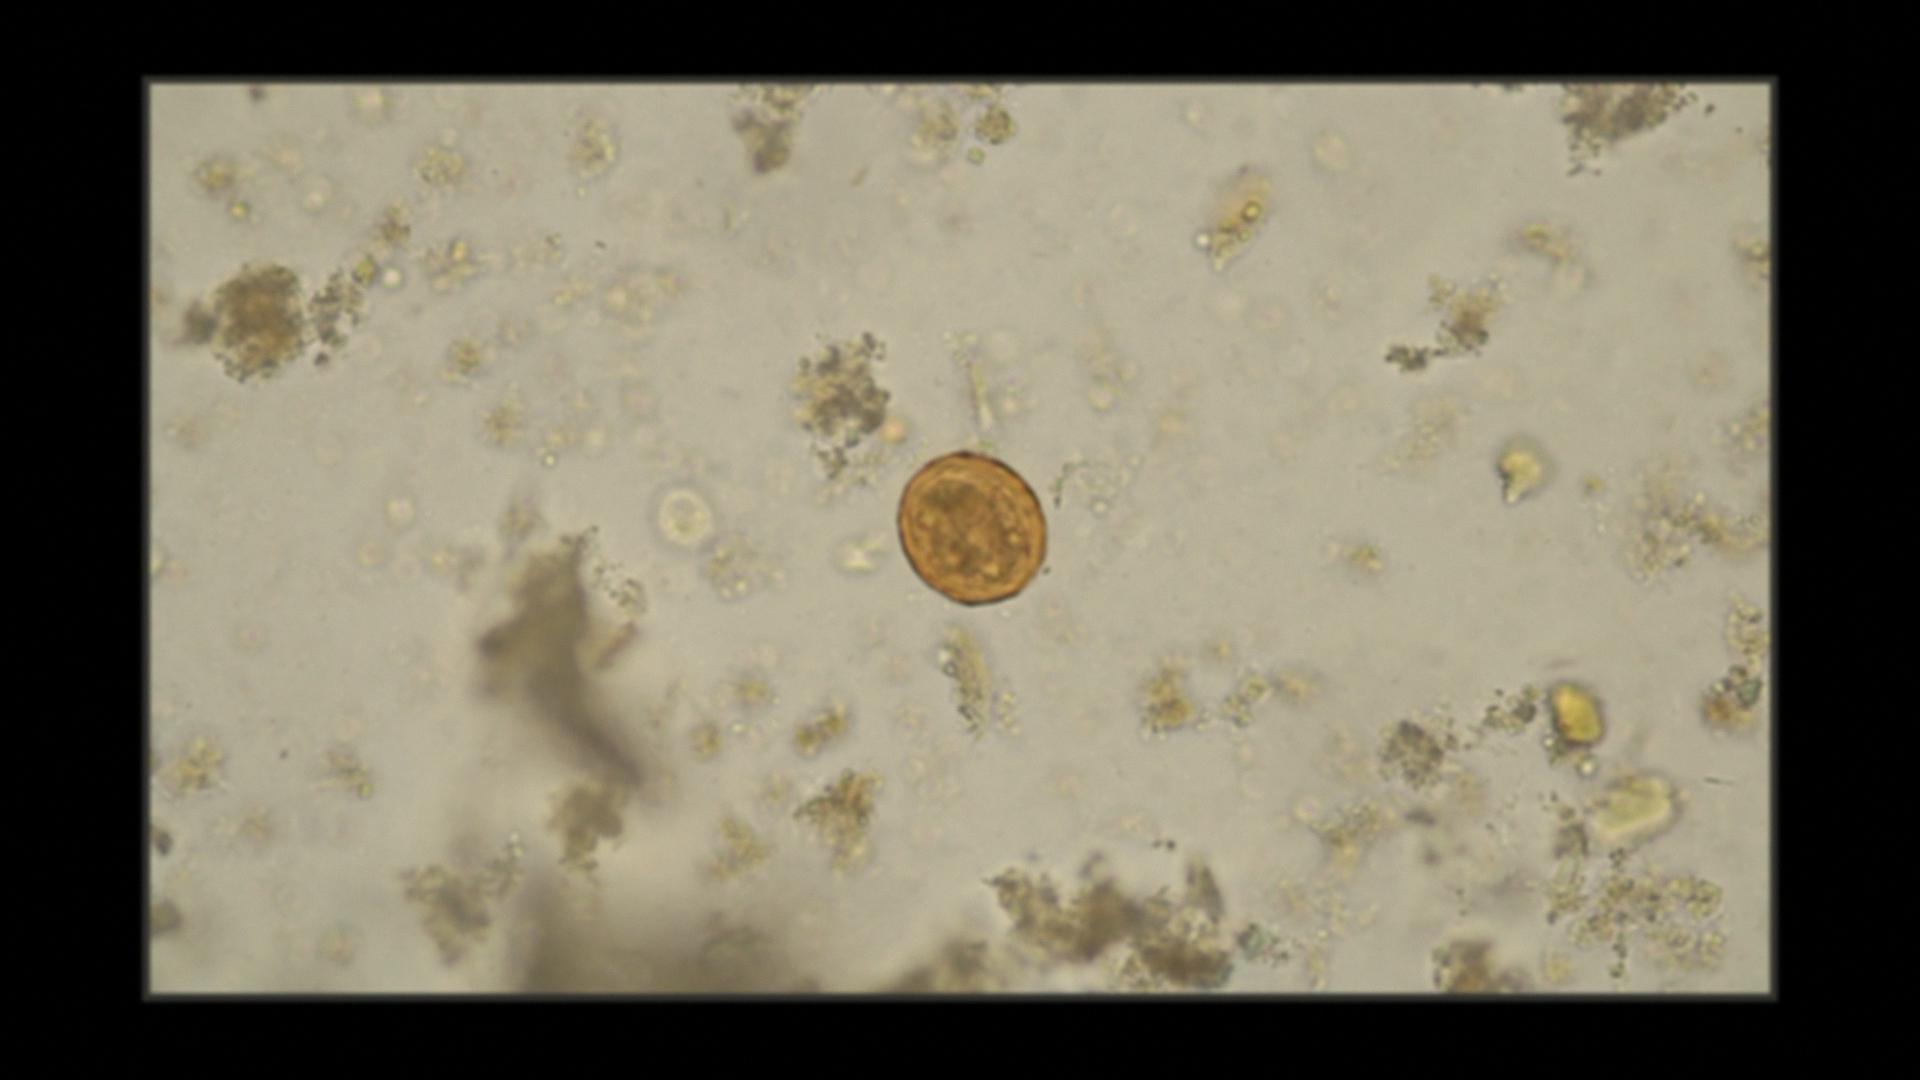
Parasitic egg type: Ascaris lumbricoides